Field crop: maize
Growth stage: 2
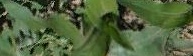
Species: maize